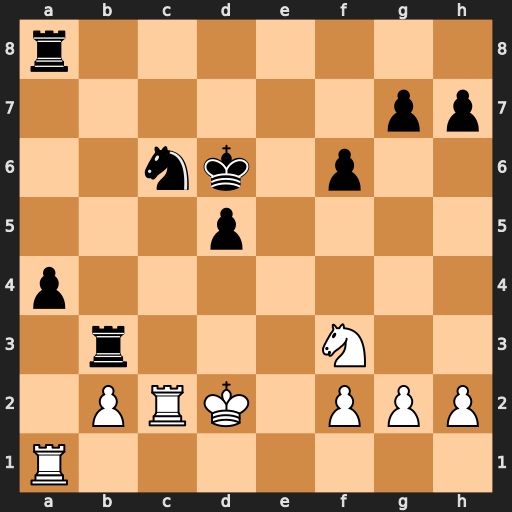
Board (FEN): r7/6pp/2nk1p2/3p4/p7/1r3N2/1PRK1PPP/R7
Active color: w
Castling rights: -
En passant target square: -
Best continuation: Rxc6+ Kxc6 Nd4+ Kd6 Nxb3